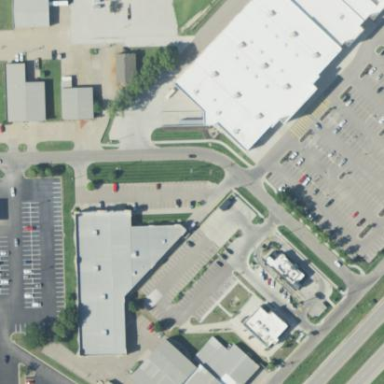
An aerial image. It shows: Retail building.